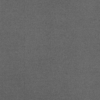
Label: dusty